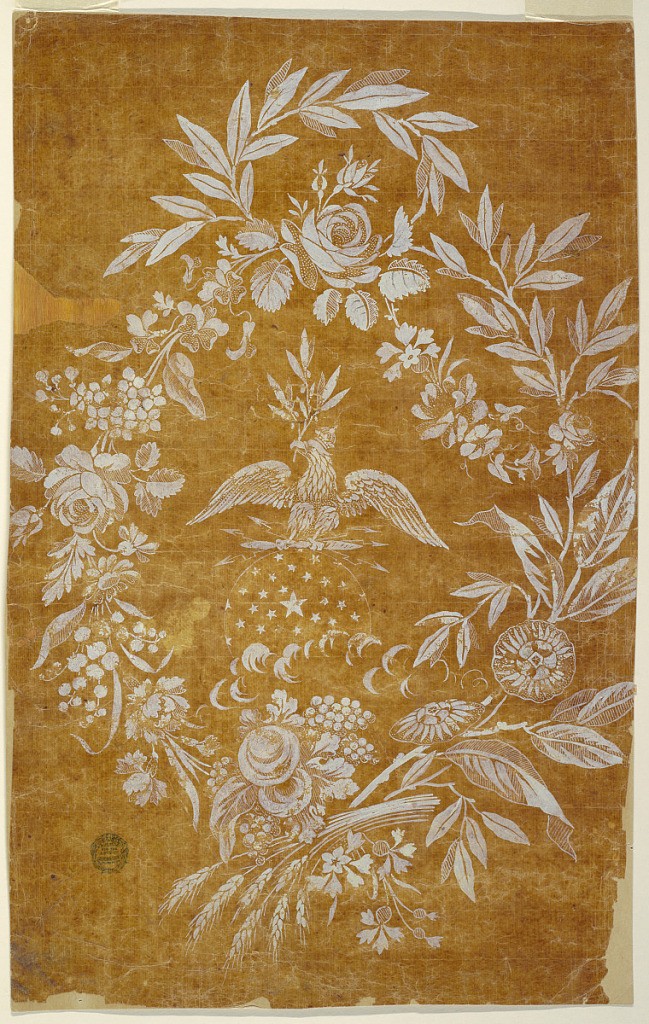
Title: Design for a Woven Fabric
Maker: Napoleon Bonaparte, French, 1769 – 1821
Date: ca. 1805–15
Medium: Gouache Support: varnished laid paper laid down on beige wove paper
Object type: Drawing
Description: Vertical rectangle; the crowned Napoleonic eagle with a laurel bough stands upon a star sphere, the lower part of which is hidden in clouds, in the center of a wreath. Damaged edges, detritions, pin holes, wrinkles (RB '45)??? Described by Rudolf Berliner in 1945 as a design for an embroidery.